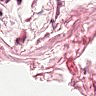
Metastatic tissue present: no